Chest X-ray:
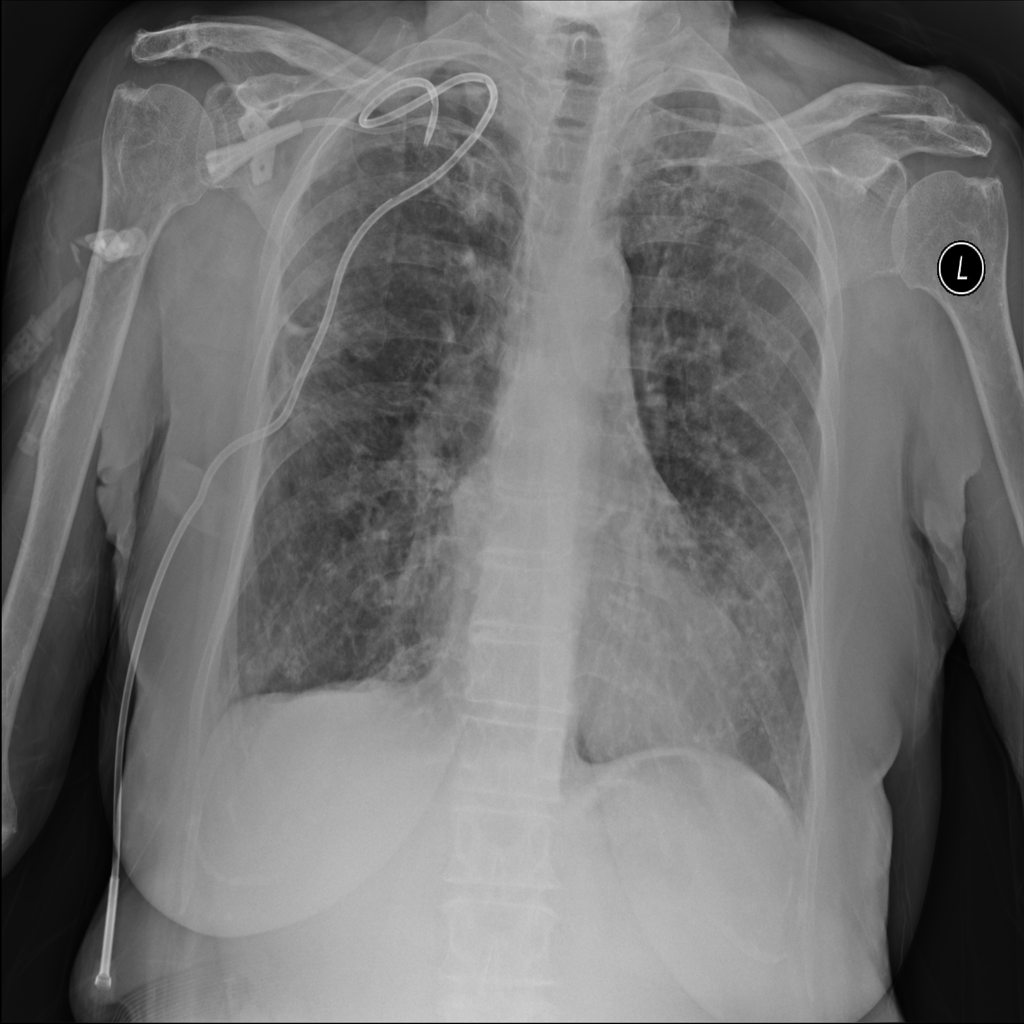
Findings: Fibrosis, Effusion, Emphysema
No abnormal finding: no